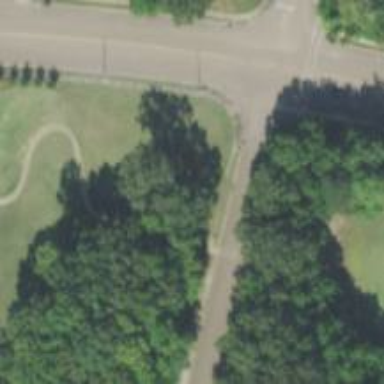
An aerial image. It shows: Service road intersecting with golf cart path.